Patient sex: M
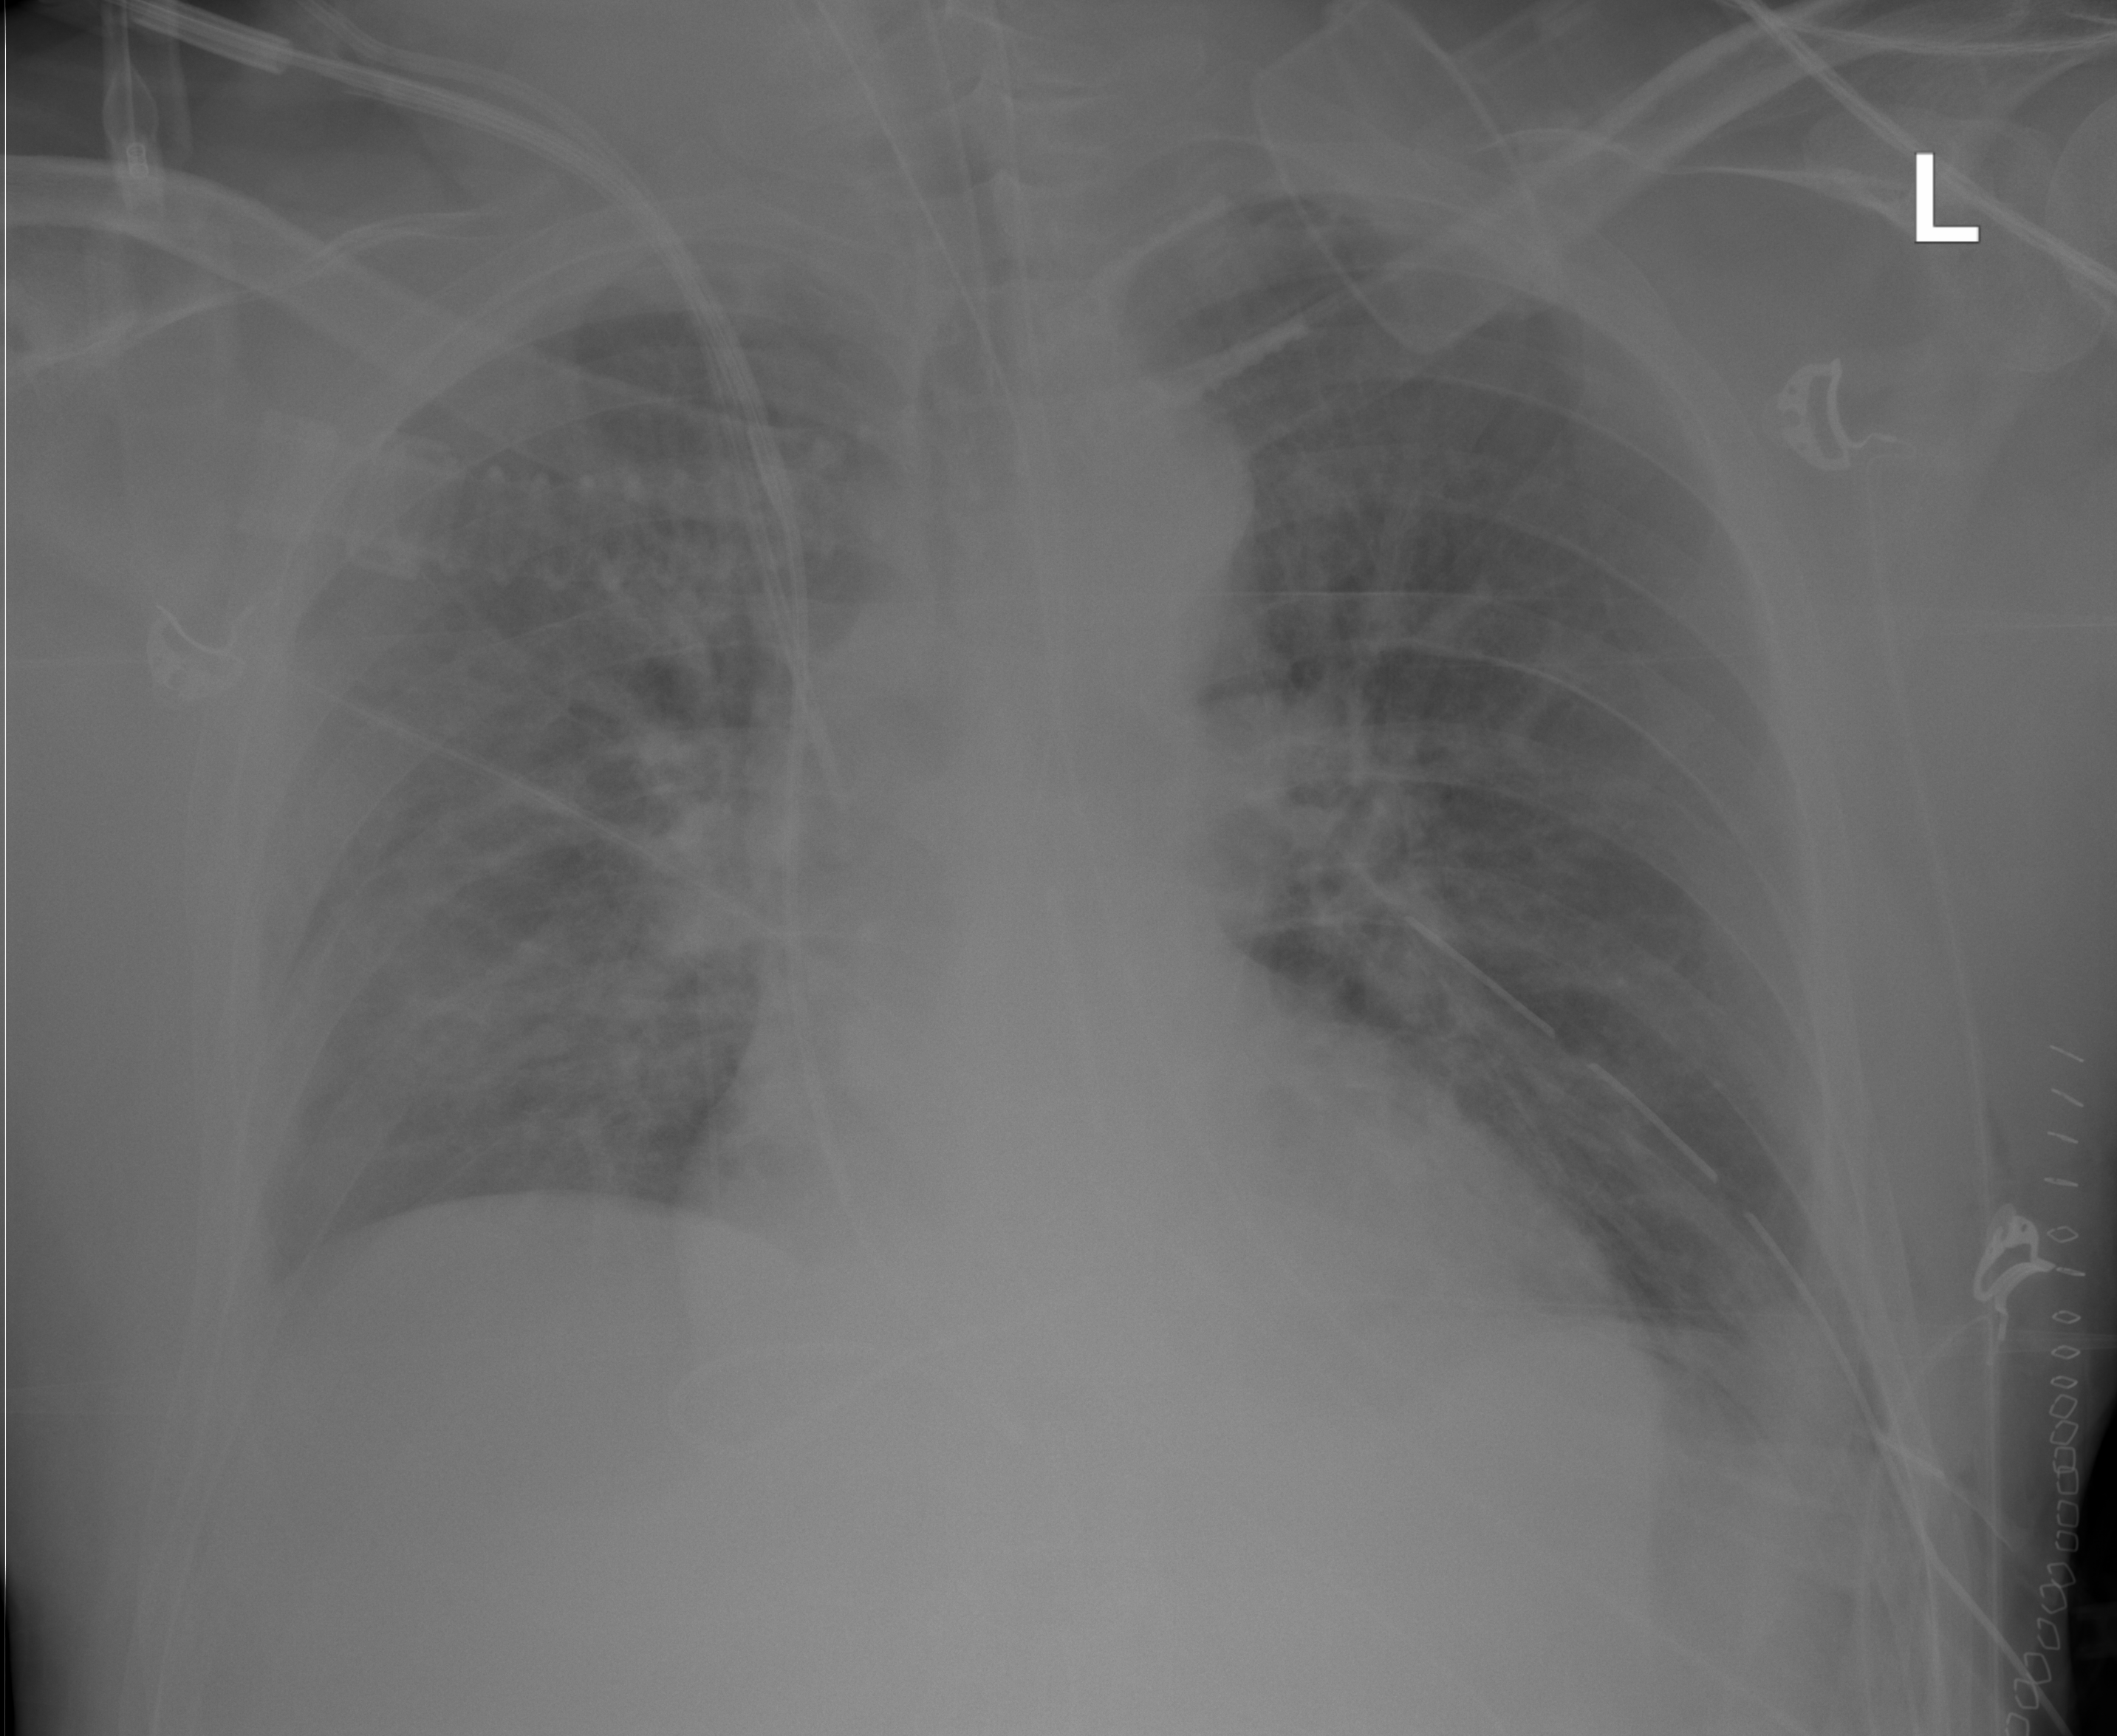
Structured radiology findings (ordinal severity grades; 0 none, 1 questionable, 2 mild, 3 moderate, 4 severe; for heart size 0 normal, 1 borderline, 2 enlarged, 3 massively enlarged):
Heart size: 2
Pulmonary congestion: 2
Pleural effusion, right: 0
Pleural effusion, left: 0
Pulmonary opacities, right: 2
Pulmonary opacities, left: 2
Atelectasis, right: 0
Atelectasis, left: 0